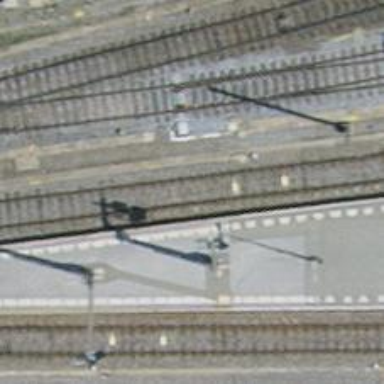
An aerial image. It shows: Railway signal.